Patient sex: F
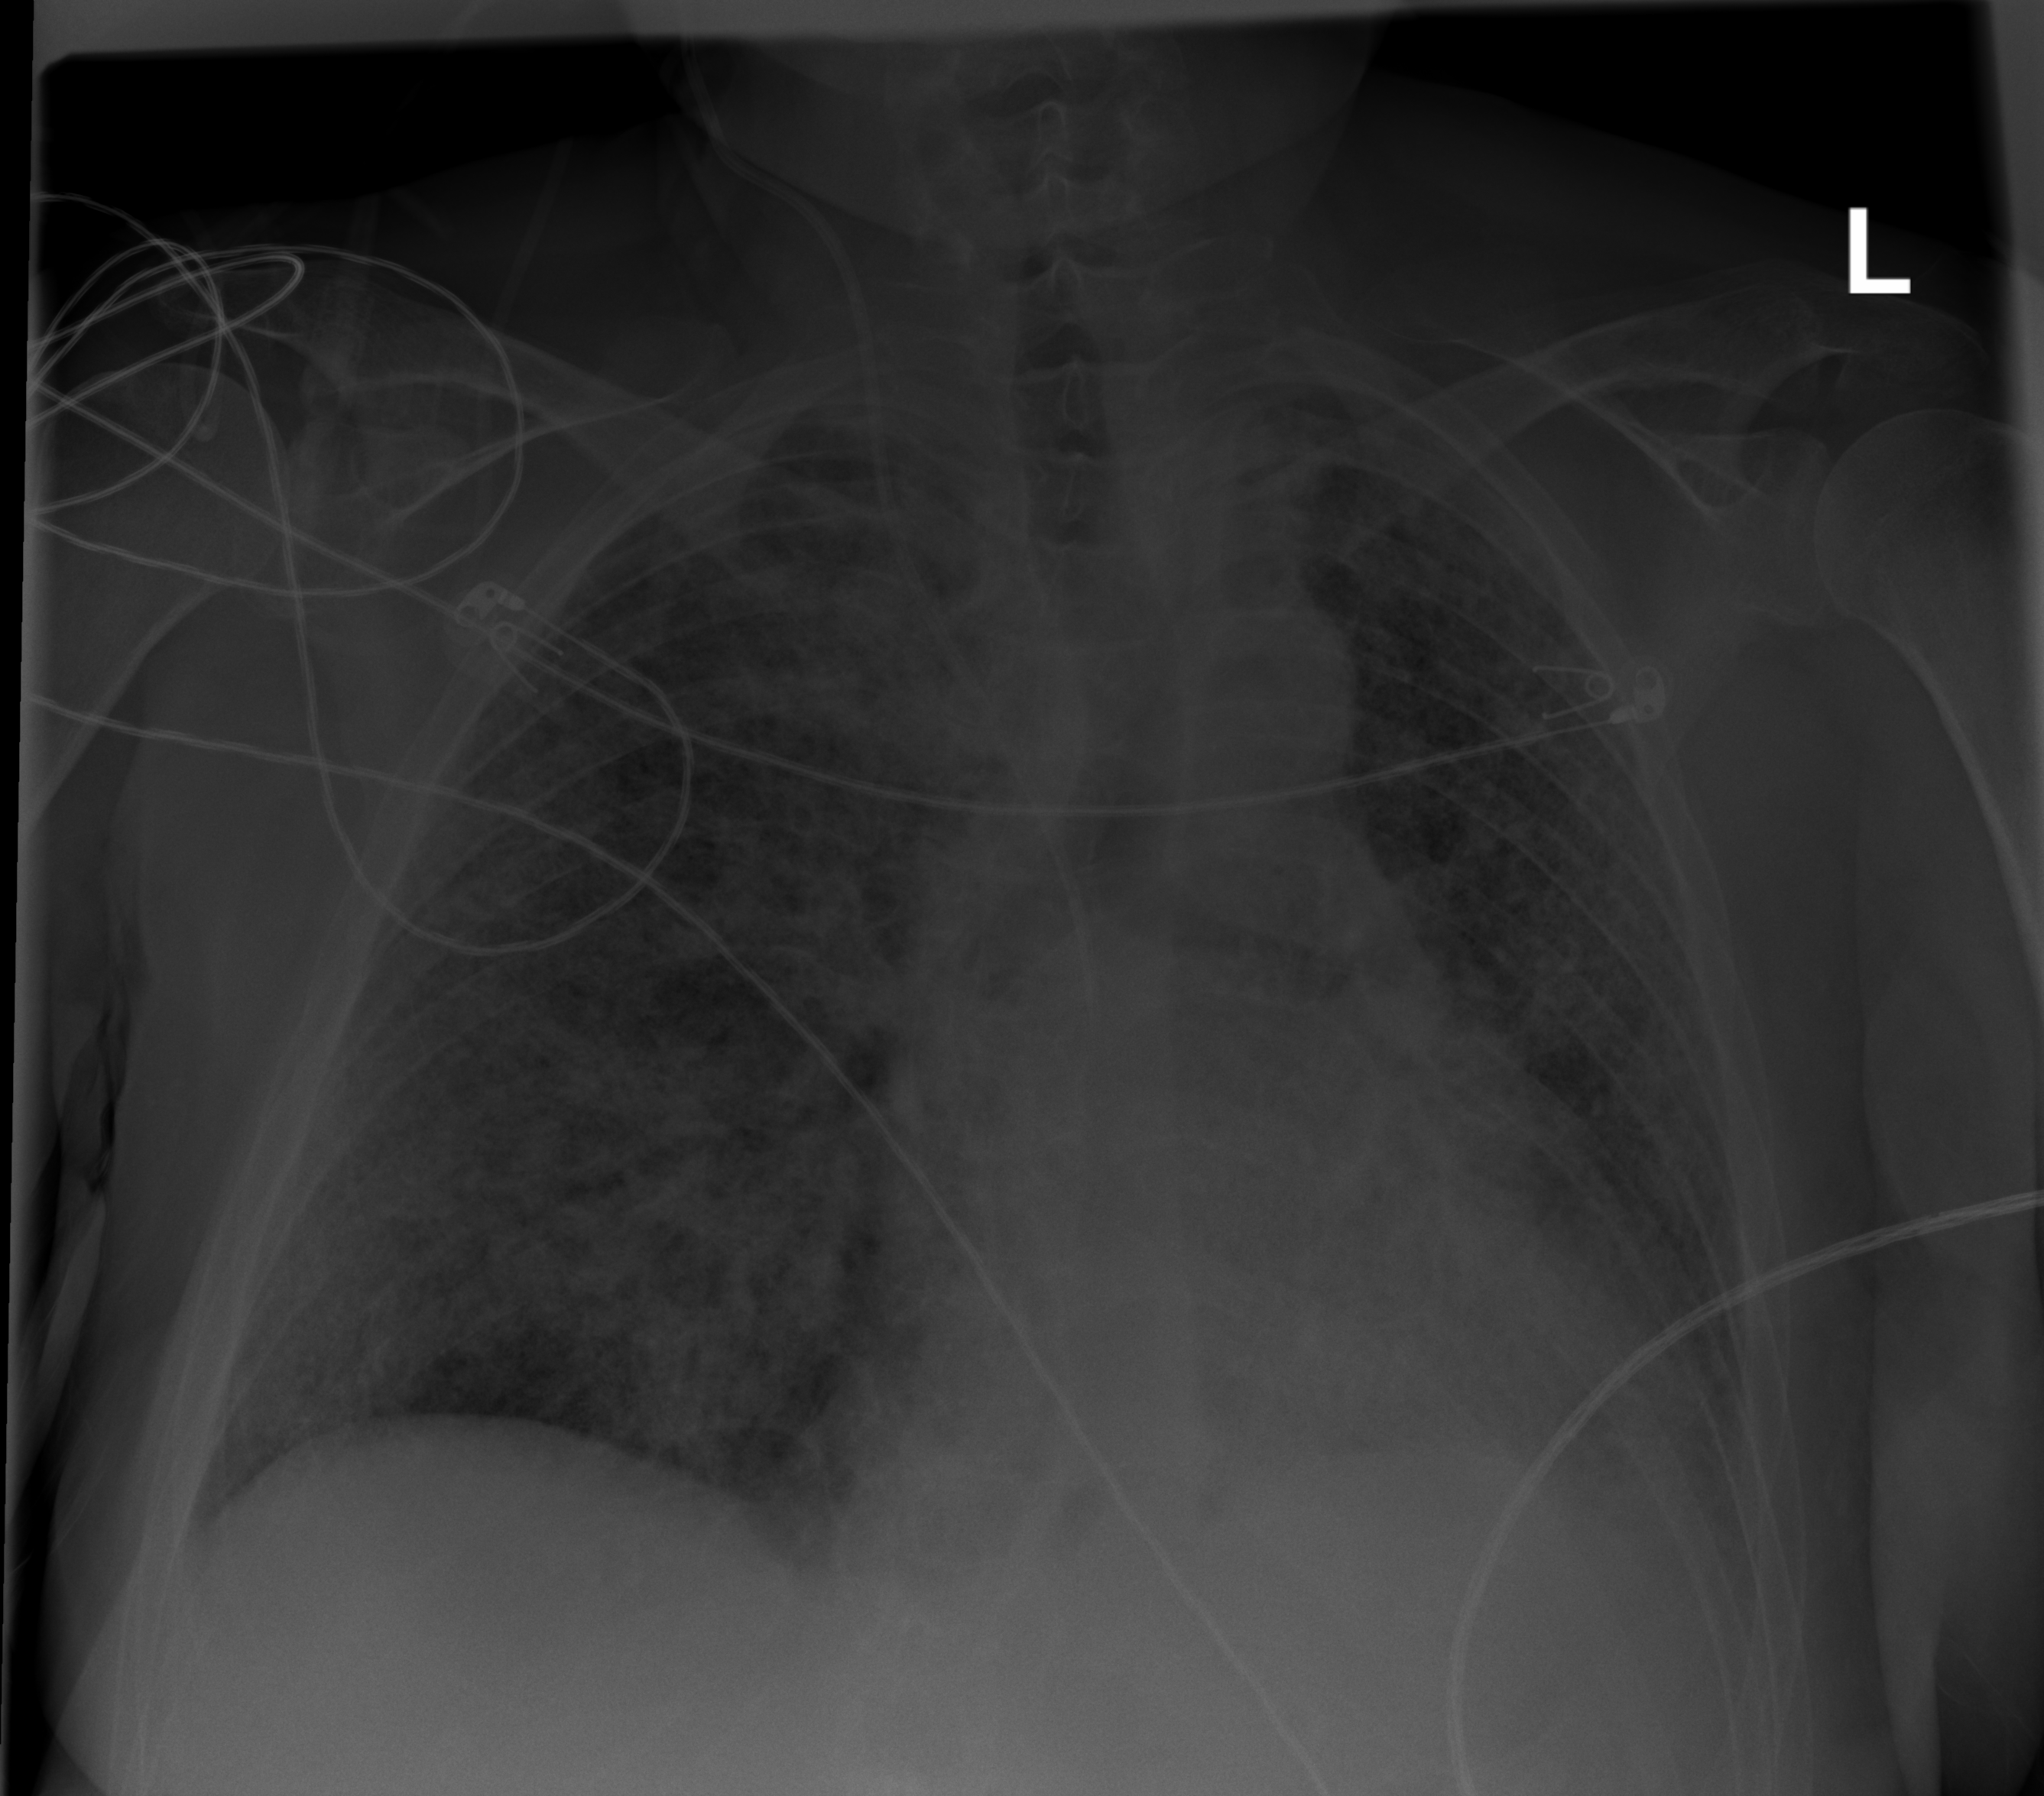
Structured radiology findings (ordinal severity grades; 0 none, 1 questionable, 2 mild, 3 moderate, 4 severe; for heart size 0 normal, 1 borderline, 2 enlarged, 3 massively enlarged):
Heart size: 0
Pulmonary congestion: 0
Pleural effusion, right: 0
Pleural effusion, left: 2
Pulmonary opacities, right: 2
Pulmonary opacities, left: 2
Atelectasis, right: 2
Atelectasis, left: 2